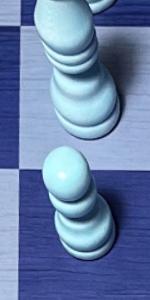
Label: Pawn_White